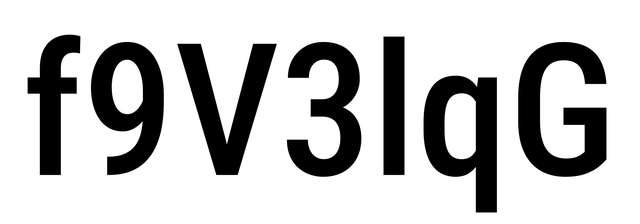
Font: Roboto_Condensed_Medium